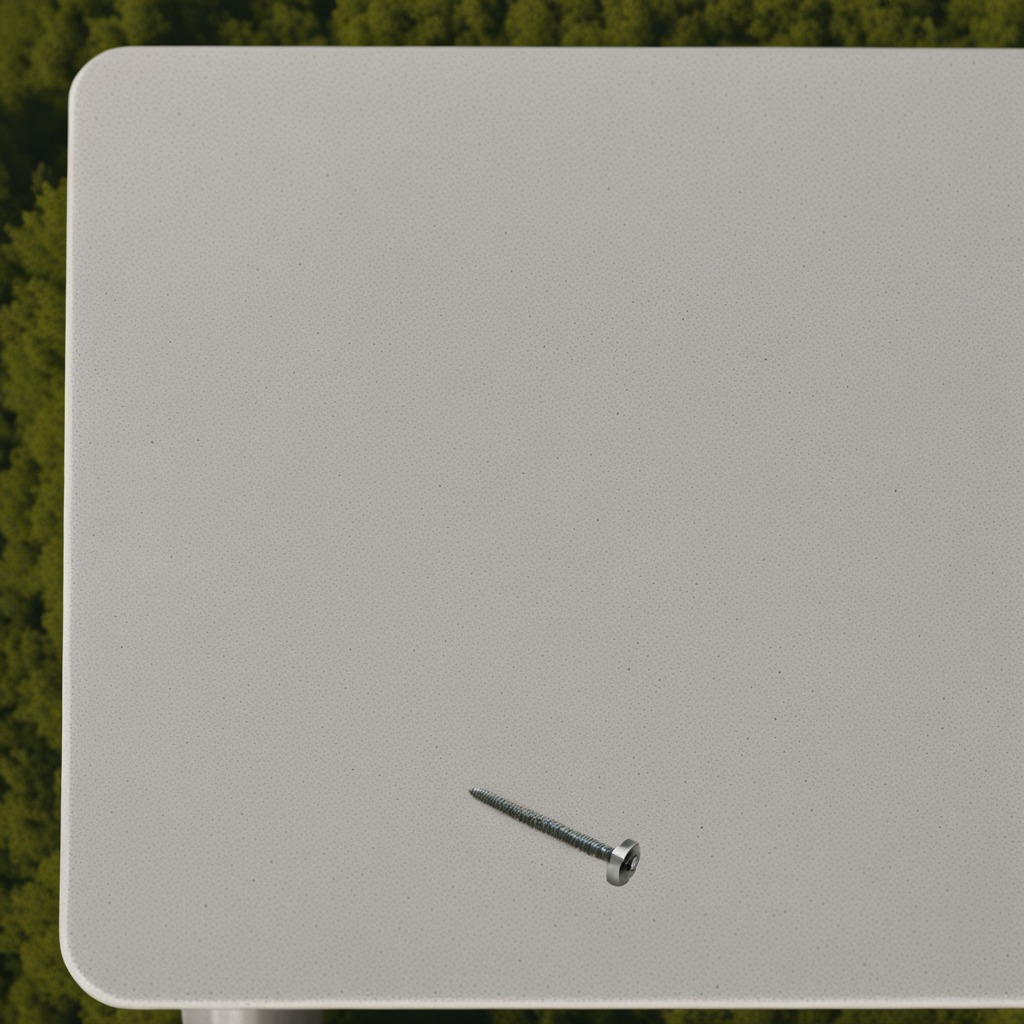
A metal screw is lying on a clean utility table in a temporary outdoor tool station.